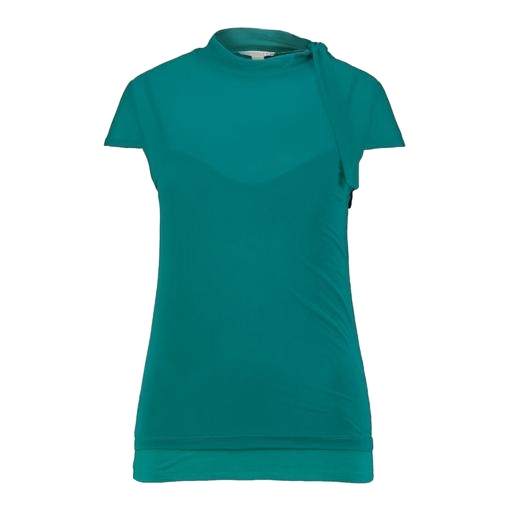
green maternity nursing top, green asymmetric t-shirt, green short-sleeve top, white background